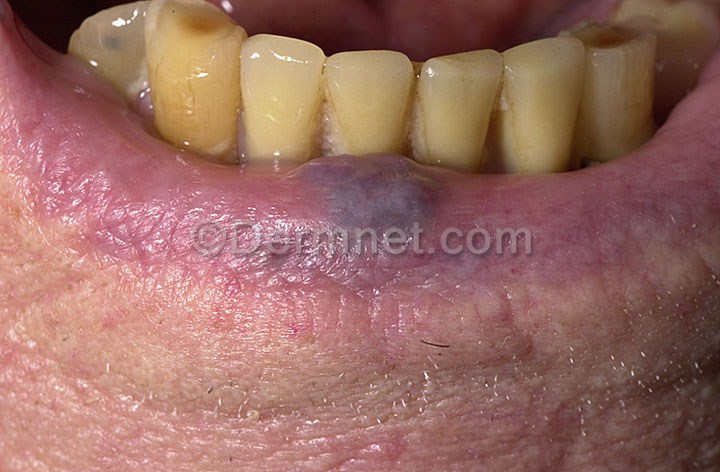
Disease: Vascular Tumors